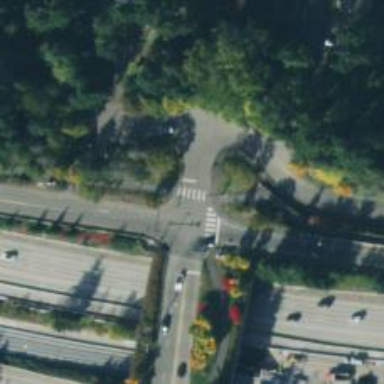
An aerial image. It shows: Marked crossing on asphalt cycleway.